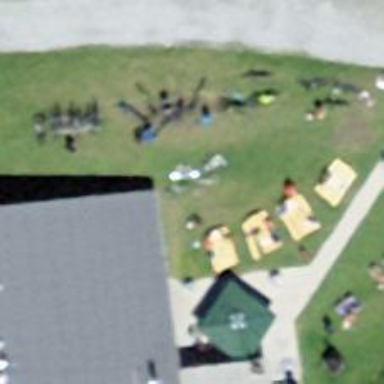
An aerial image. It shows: Charging station.